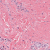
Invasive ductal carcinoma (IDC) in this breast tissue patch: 0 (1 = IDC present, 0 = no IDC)